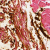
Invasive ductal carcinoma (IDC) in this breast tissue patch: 0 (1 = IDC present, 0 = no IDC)